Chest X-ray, PA view. Patient: 64 years old, sex F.
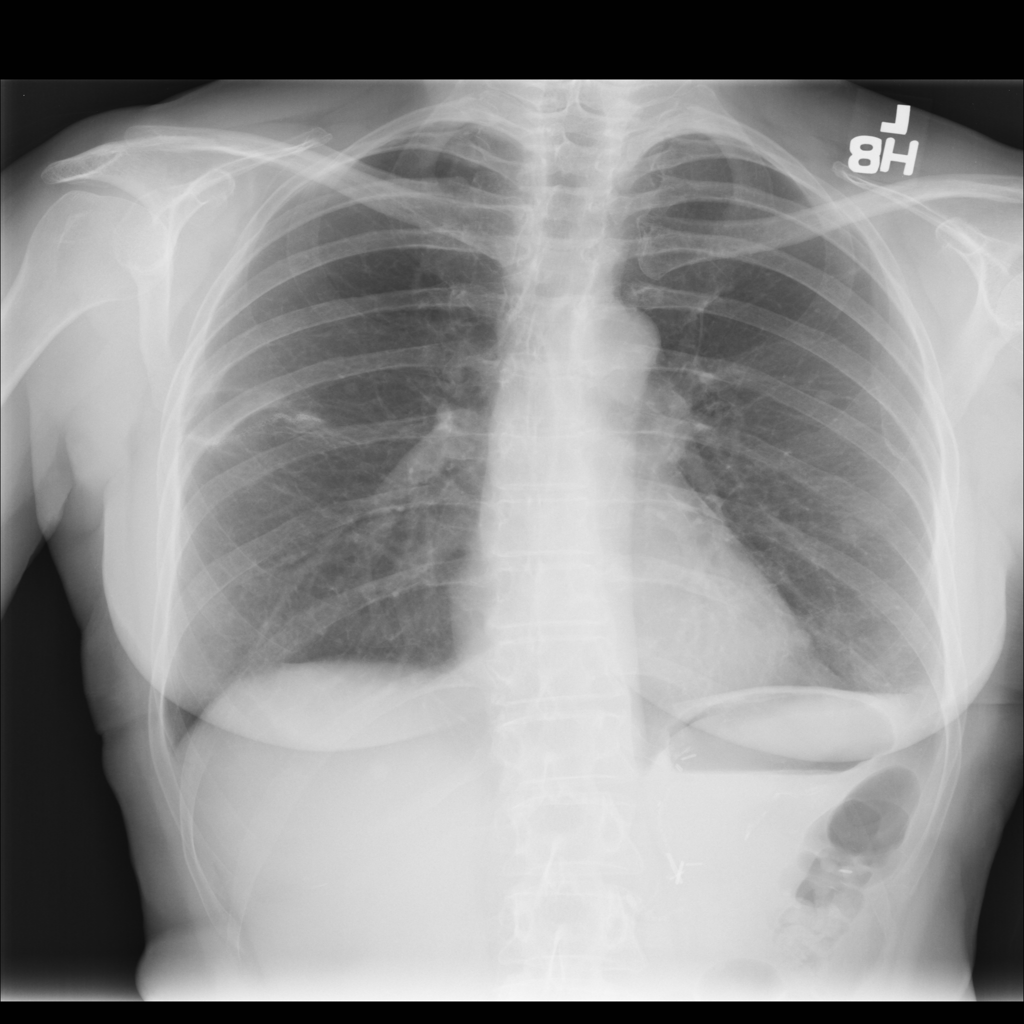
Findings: No Finding